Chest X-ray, PA view. Patient: 11 years old, sex F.
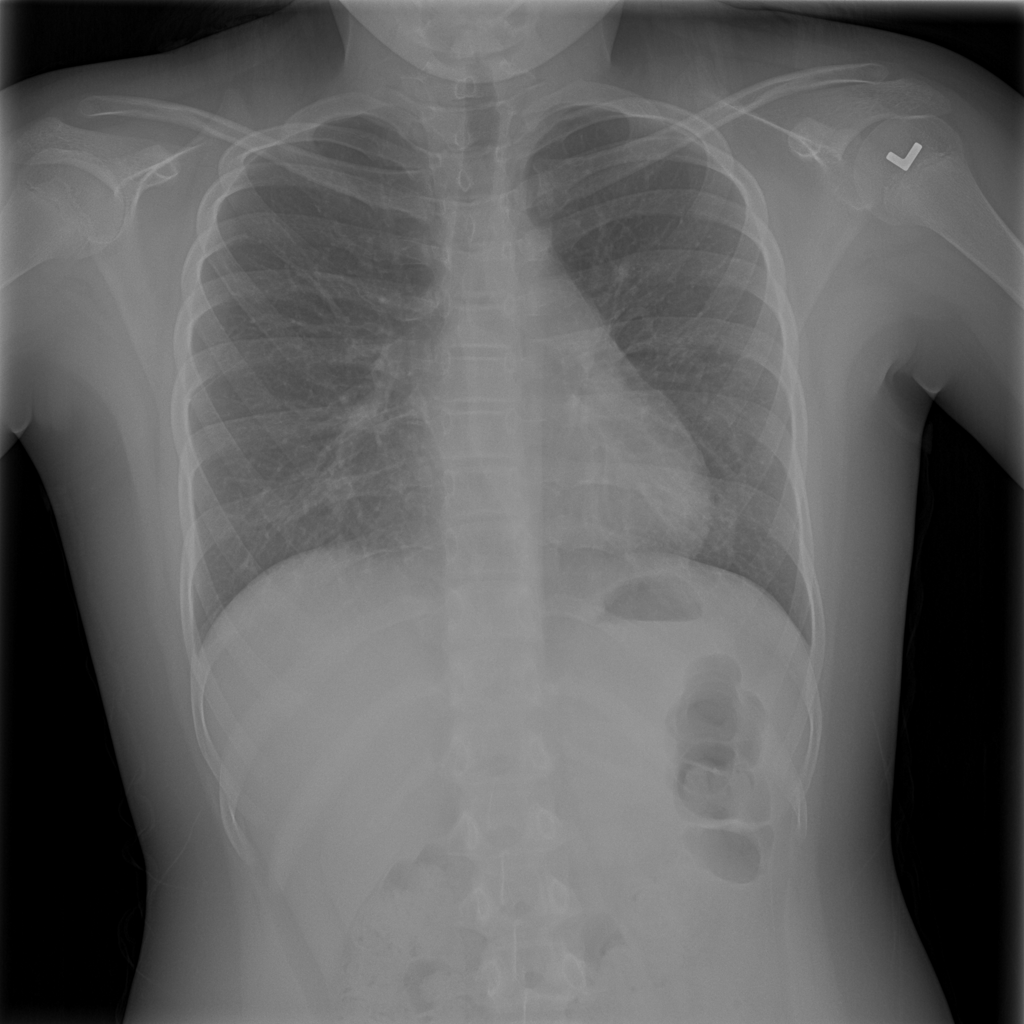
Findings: Infiltration